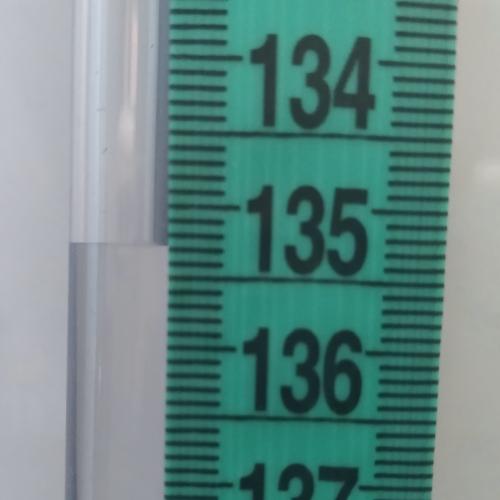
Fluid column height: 135.3 cm